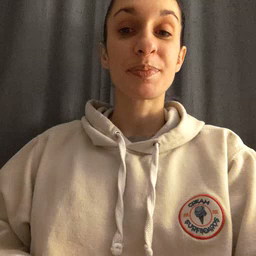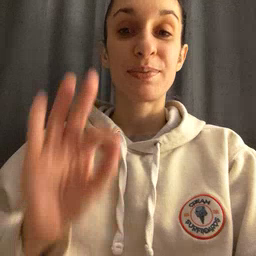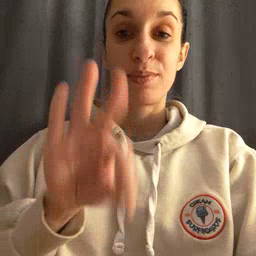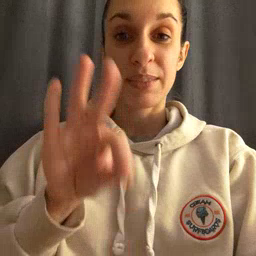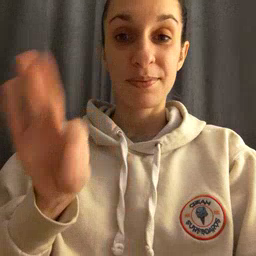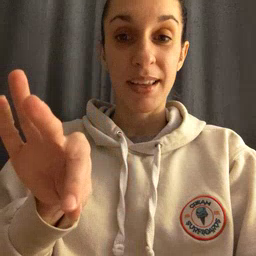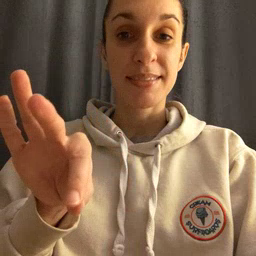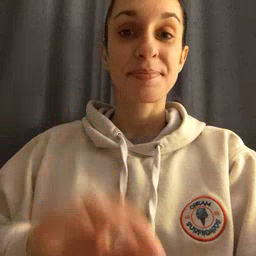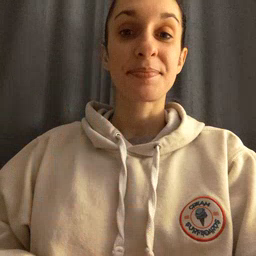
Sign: frenchfries